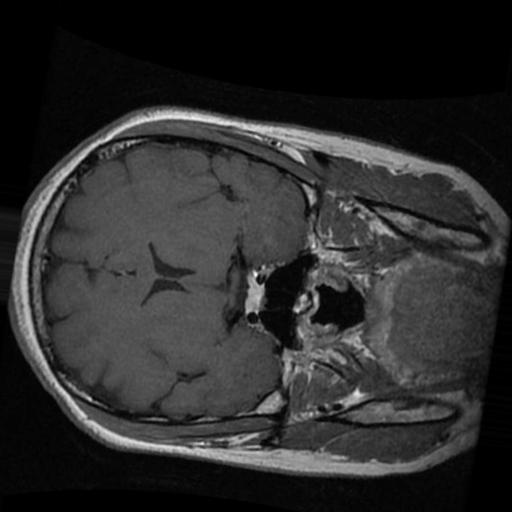
Label: brain_tumor